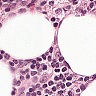
Metastatic tissue present: no